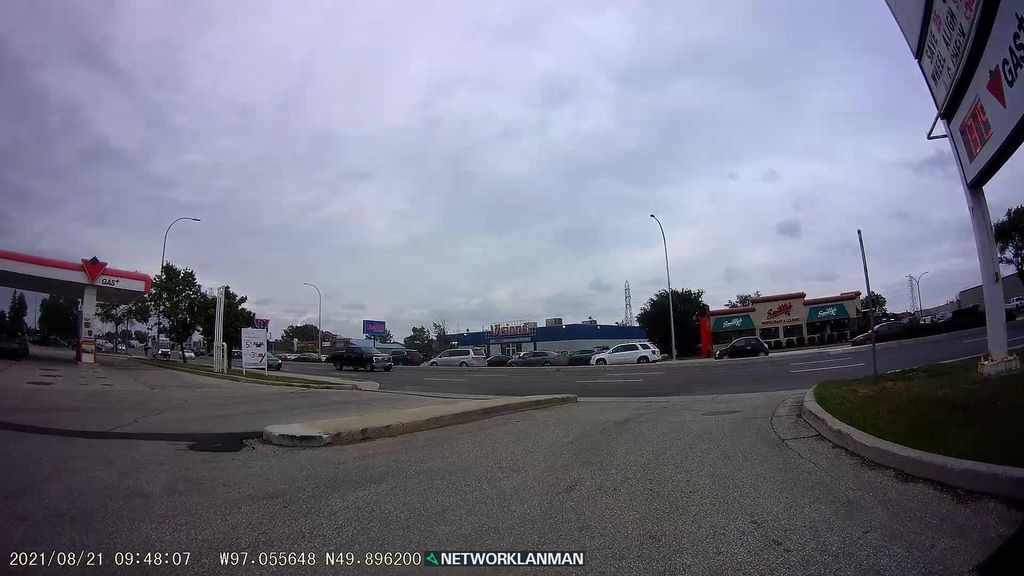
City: winnipeg